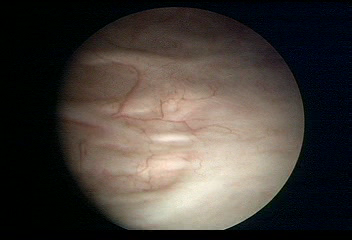
Modality: WLC
Class: Normal mucosa
Bladder cancer association: No